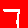
Digit: 7